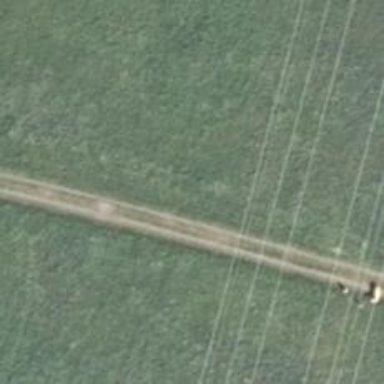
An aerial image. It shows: Path covered with grass.